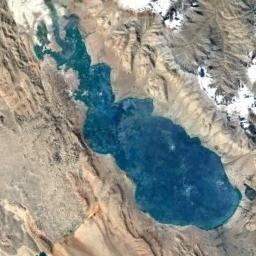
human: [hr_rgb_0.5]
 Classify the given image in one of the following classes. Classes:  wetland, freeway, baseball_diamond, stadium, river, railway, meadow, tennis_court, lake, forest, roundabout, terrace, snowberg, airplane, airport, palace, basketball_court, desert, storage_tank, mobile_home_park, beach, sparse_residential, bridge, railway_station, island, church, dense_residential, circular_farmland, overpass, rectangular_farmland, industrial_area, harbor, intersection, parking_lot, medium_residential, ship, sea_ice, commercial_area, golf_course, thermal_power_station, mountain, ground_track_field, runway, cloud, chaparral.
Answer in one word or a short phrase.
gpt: lake